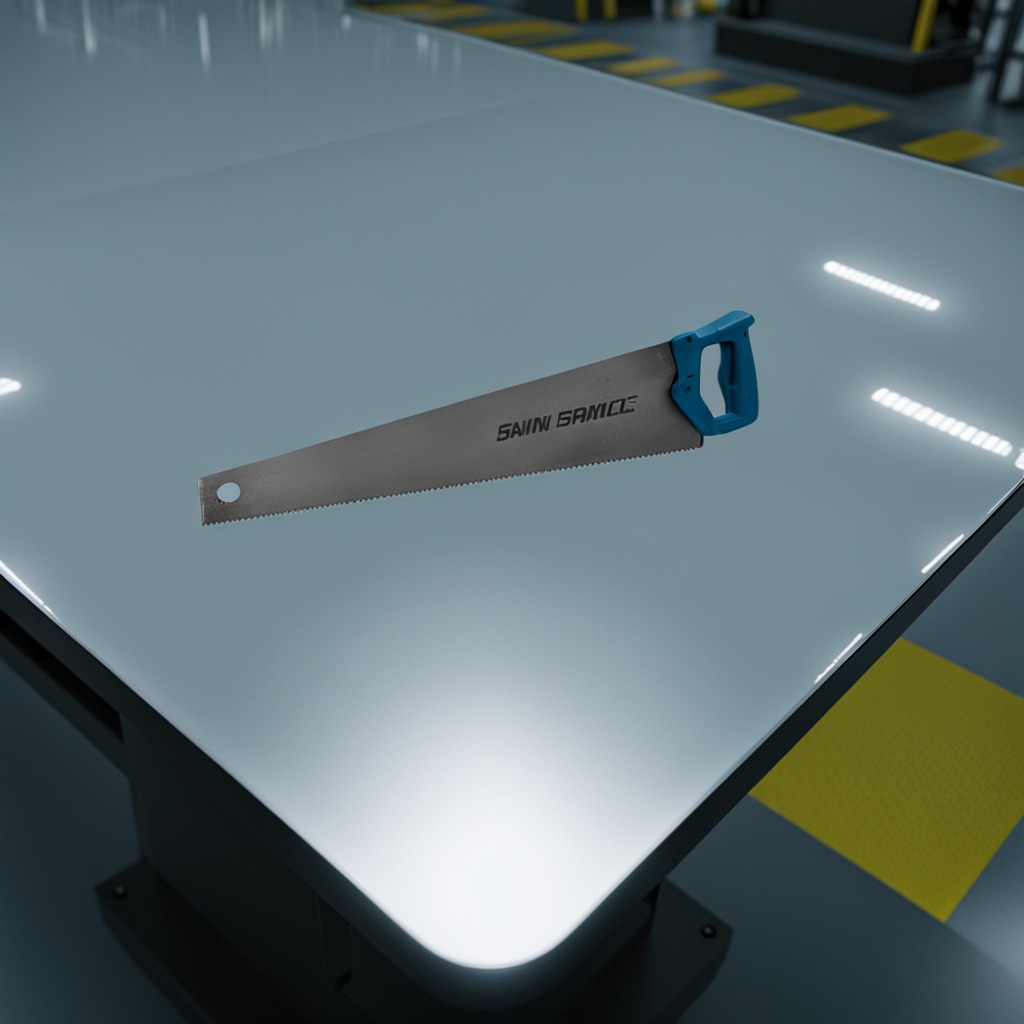
A handheld metal saw is lying on a high-gloss table in a ship maintenance bay industrial lighting.